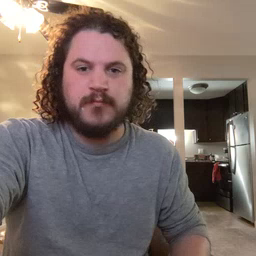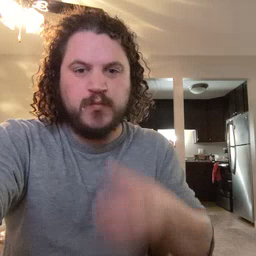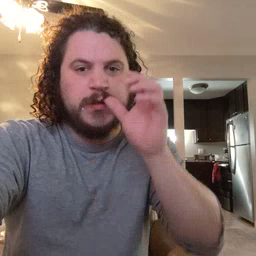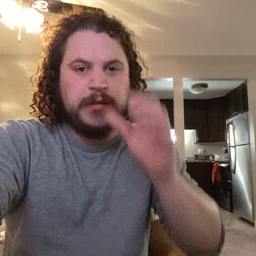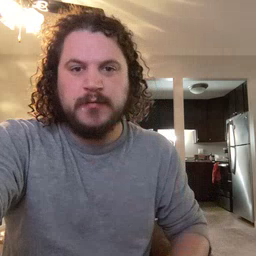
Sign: drink